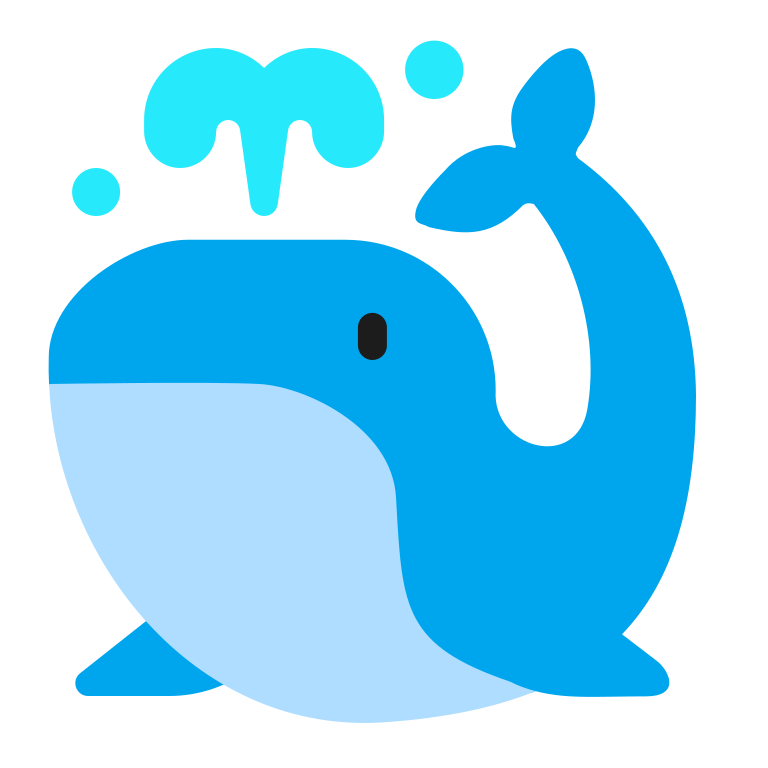
spouting whale flat